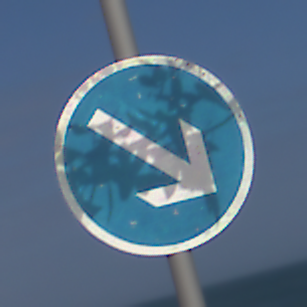
Verkehrszeichen: VorgeschriebeneVorbeifahrtRechts
Umgebung: Outdoor, Nature
Tageszeit: Midday
Wetter: PartlyCloudy
Licht: Natural
Jahreszeit: NotSpecified
Kontrast: MediumContrast